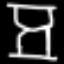
Label: hourglass